Interaction volume radius: 5 \u00c5
Interaction volume height: 10 \u00c5
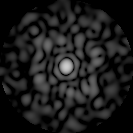
Disorder parameter: 0.8486